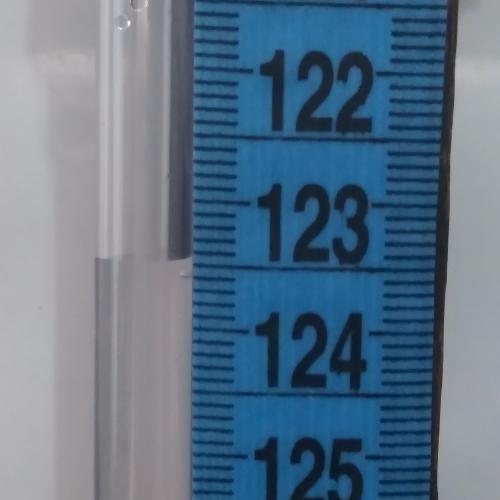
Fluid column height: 123.4 cm